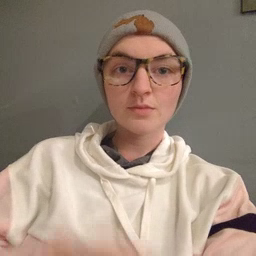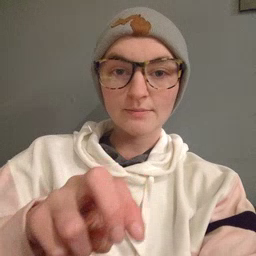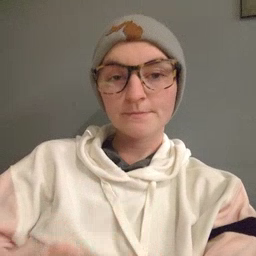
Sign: ride